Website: walmart
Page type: customer-info-address
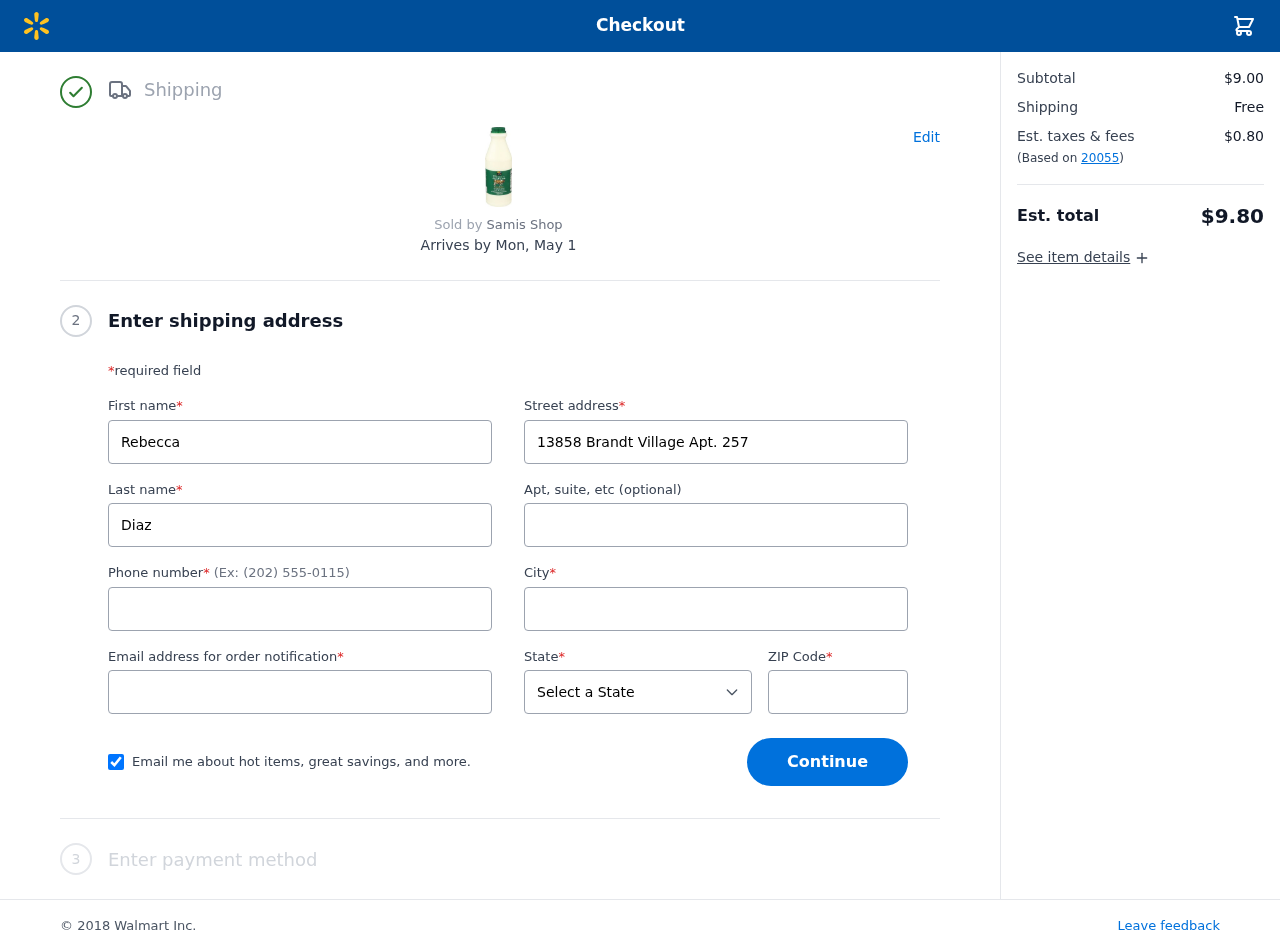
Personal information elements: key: PII_CITY
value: New Matthew
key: PII_EMAIL
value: rebecca_diaz@yahoo.com
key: PII_FIRSTNAME
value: Rebecca
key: PII_LASTNAME
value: Diaz
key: PII_PHONE
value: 2576704471
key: PII_POSTCODE
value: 20055
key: PII_STATE
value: Nevada
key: PII_STREET
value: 13858 Brandt Village Apt. 257
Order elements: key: ORDER_DELIVERY_DATE
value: Mon, May 1
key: ORDER_SUBTOTAL
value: $9.00
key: ORDER_SHIPPING_COST
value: Free
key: ORDER_TAX
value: $0.80
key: ORDER_TOTAL
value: $9.80